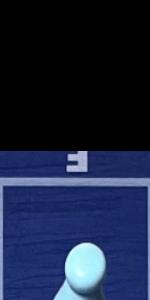
Label: Empty